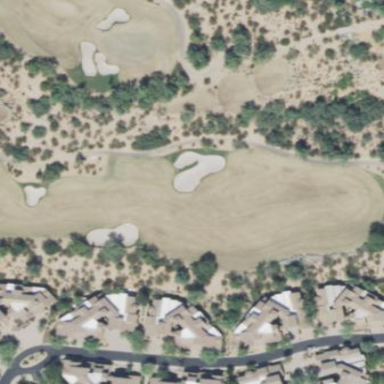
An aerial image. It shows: Area of rough grass used for golf.